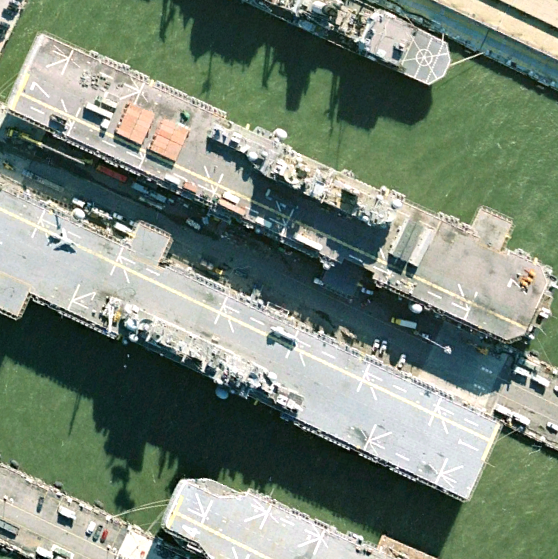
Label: assault